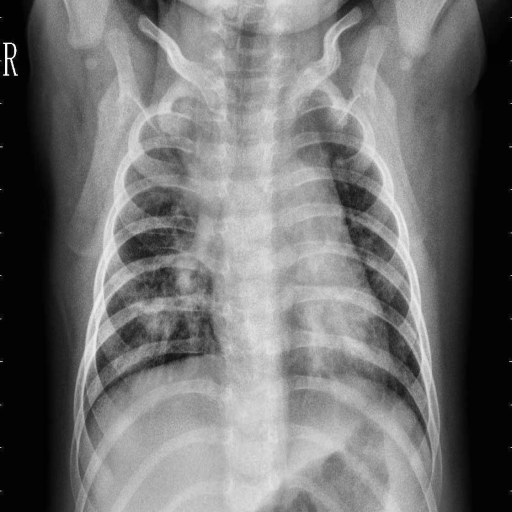
Finding: PNEUMONIA